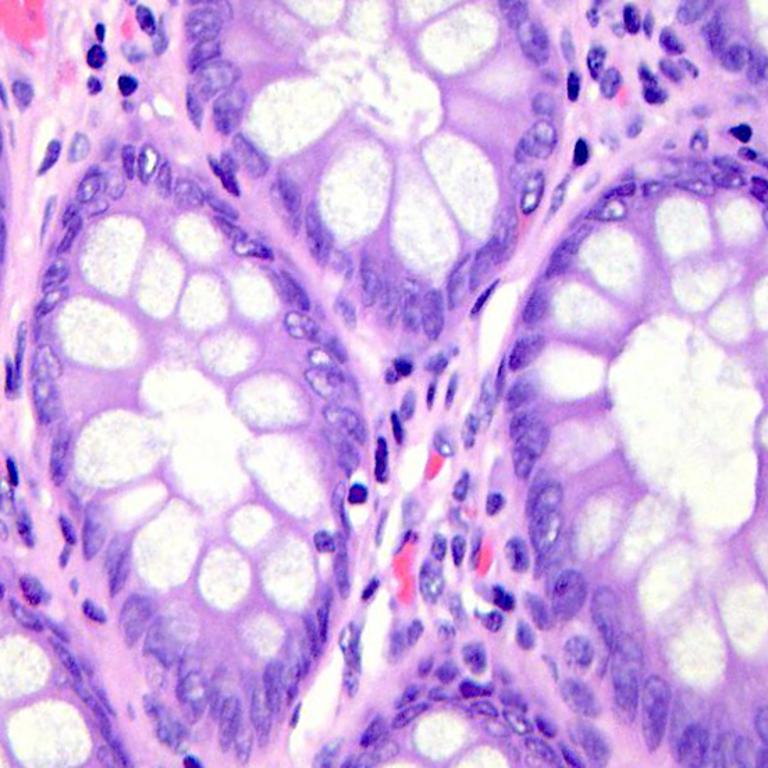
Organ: colon
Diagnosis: benign